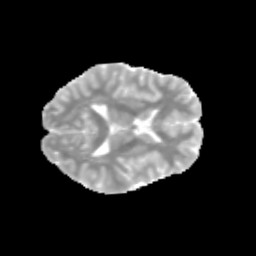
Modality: MD
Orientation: axial
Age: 13
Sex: male
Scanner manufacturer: siemens
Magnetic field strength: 3 T
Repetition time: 3.8 s
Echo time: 0.07 s